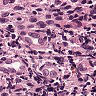
Metastatic tissue present: no